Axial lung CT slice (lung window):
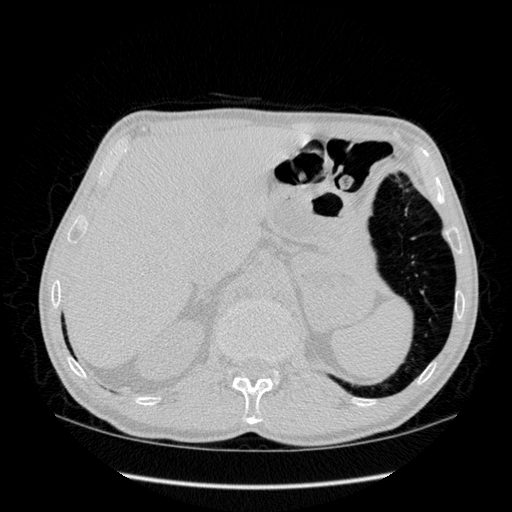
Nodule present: no